Interaction volume radius: 5 \u00c5
Interaction volume height: 10 \u00c5
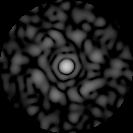
Disorder parameter: 0.8498